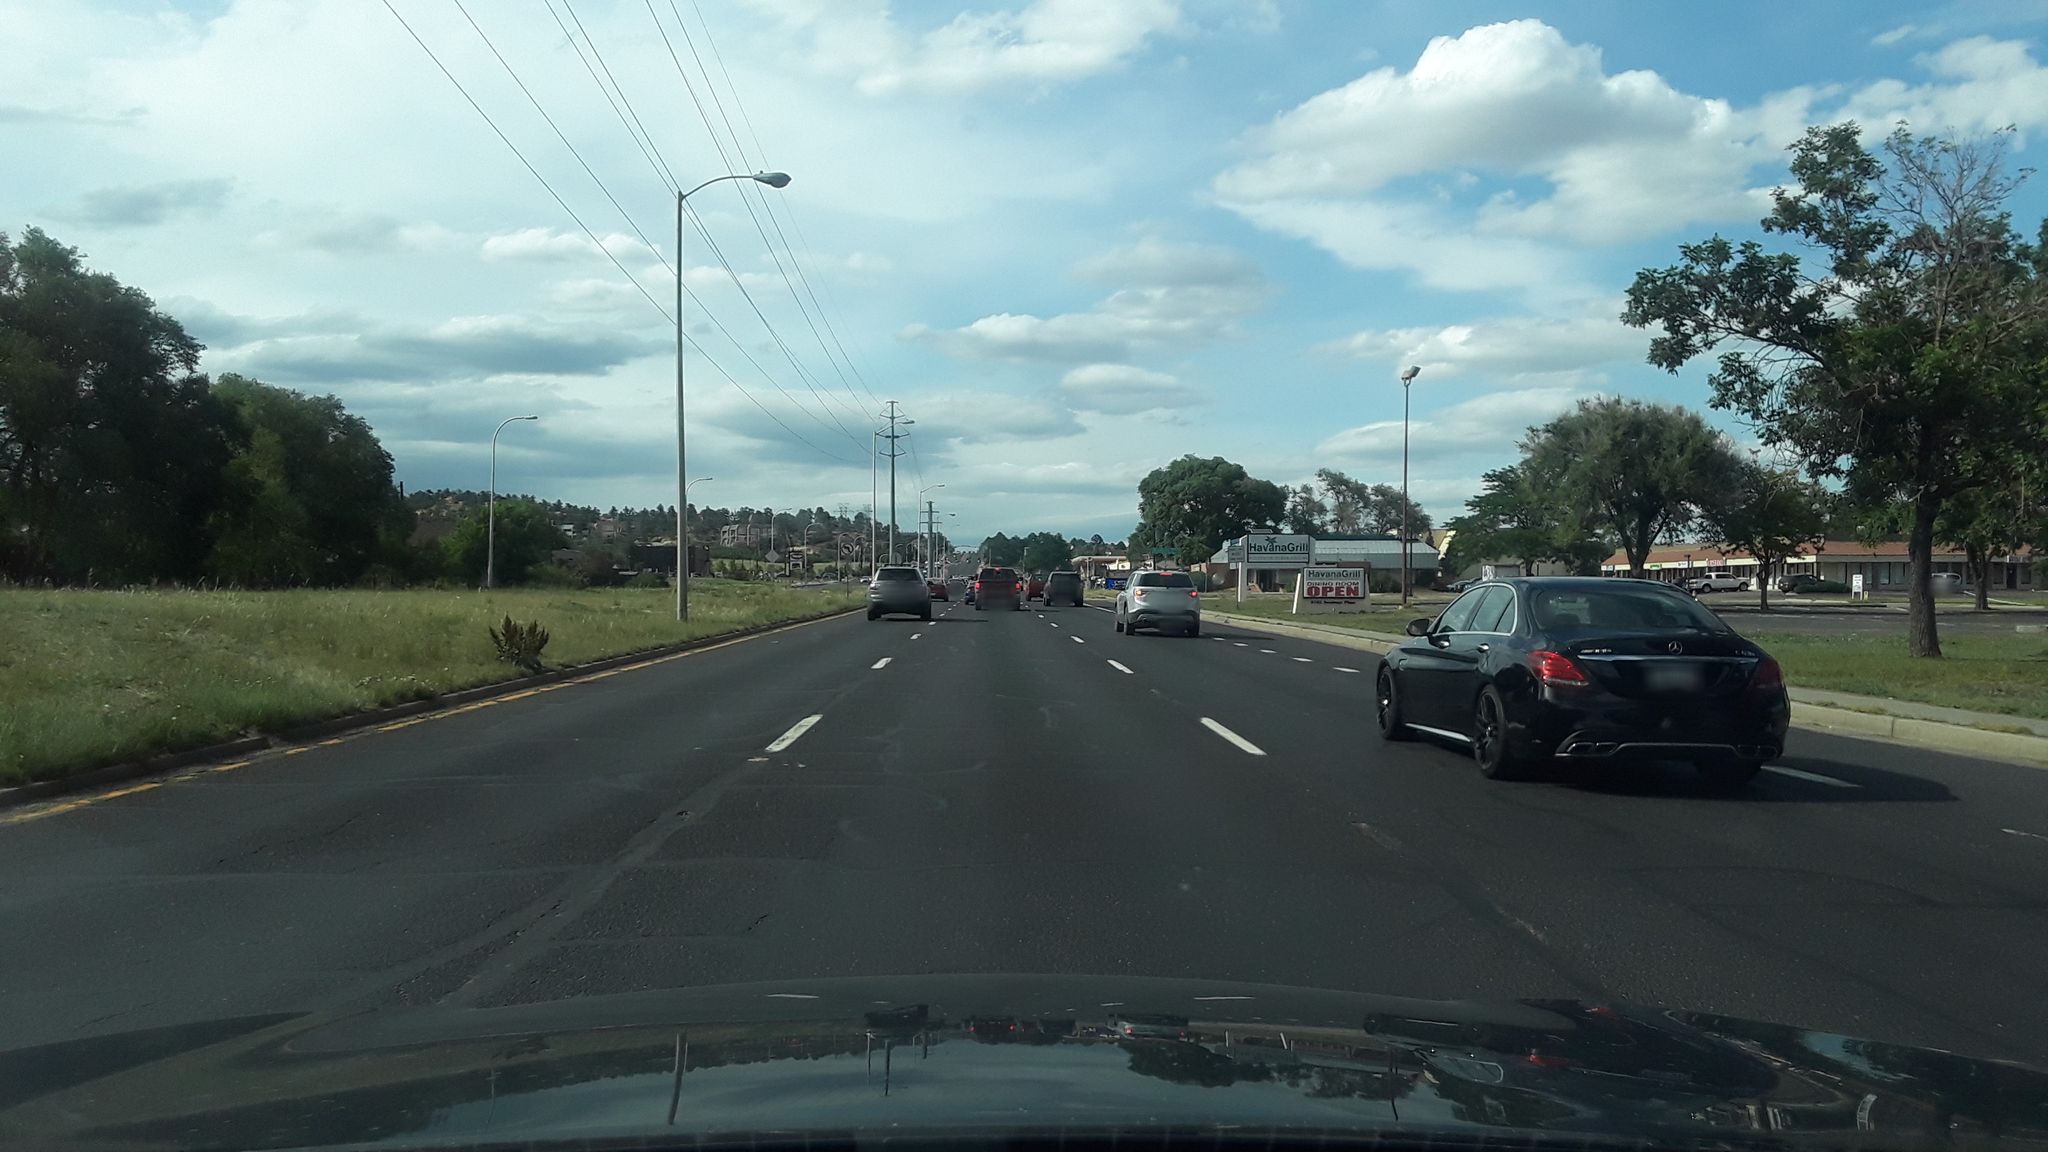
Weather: cloudy
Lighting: day
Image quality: good
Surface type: driving surface
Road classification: primary
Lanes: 3.0
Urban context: urban centre
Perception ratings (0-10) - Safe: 3.66, Lively: 2.53, Beautiful: 4.49, Boring: 4.18, Depressing: 7.08, Wealthy: 1.77